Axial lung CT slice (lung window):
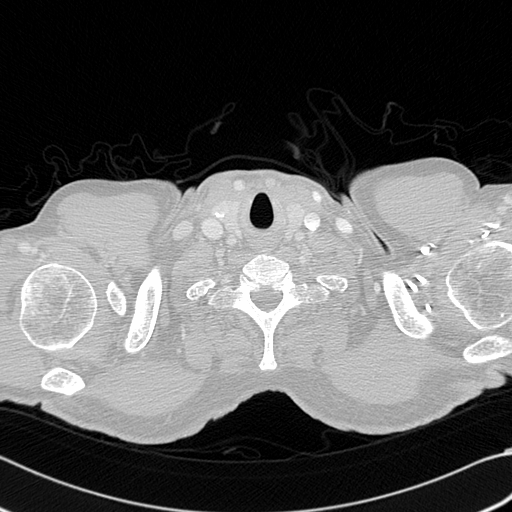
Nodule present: no